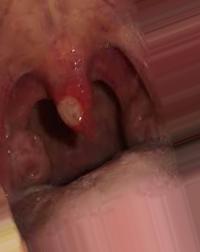
Condition: Mouth Ulcer